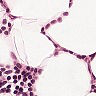
Metastatic tissue present: no